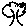
Label: tree